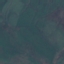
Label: Pasture